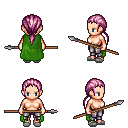
a pixel art fantasy rpg character, female body template, human, light skin, green cape, metal pants, pink ponytail hairstyle, white slippers, spear, four views (front, back, left, right), 2x2 character sprite sheet, small pixel art, hard edges, no anti-aliasing